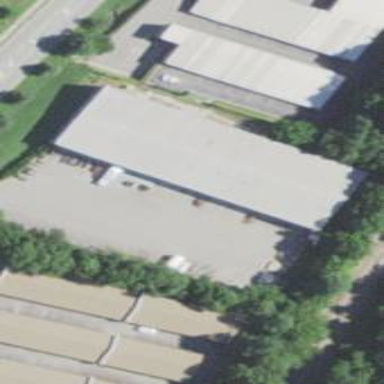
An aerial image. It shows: Commercial building.